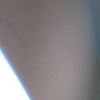
Label: space